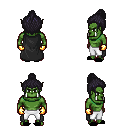
a pixel art fantasy rpg character, male body template, orc, green skin, black cape, white pants, raven short topknot hairstyle, gold gloves, black slippers, four views (front, back, left, right), 2x2 character sprite sheet, small pixel art, hard edges, no anti-aliasing